Question: I've got a WinForm-Application that enables the user to dynamically add as many combobox lines as he requires. The issue is the fact, that when selecting a value in a single combobox the form keeps on setting all to that value.
The code that dynamically adds a new row of comboboxes to the form is the following:
'''
private void addRowSettingsTable(object sender, EventArgs e)
{
// Adds a new row to the table
Label attrLabel = new Label();
attrLabel.Text = "Attribute:";
tblFormSettings.Controls.Add(attrLabel);
ComboBox cbAttributes = new ComboBox();
cbAttributes.Name = ""+counter++;
cbAttributes.DataSource = confFileSettings;
tblFormSettings.Controls.Add(cbAttributes);
listCBAttributes.Add(cbAttributes);
Label valLabel = new Label();
valLabel.Text = "Value:";
tblFormSettings.Controls.Add(valLabel);
TextBox tbValue = new TextBox();
tblFormSettings.Controls.Add(tbValue);
Button addButton = new Button();
addButton.Text = "+";
addButton.Click += addRowSettingsTable;
tblFormSettings.Controls.Add(addButton);
listTBValues.Add(tbValue);
}
'''
As one can see from the following picture, assigning one cb to a value changes all added cbs to that value.
Does anyone have an idea why this happens? I was pretty sure that creating a new ComboBox-Object for every one would not let me run into that issue.

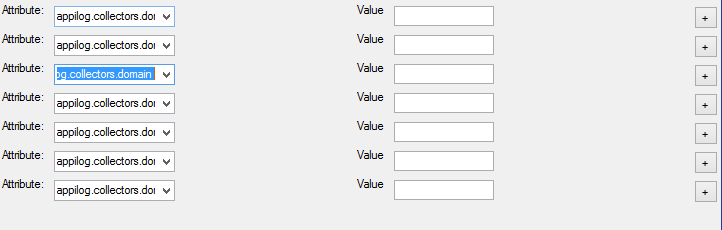
Answer: Give each ComboBox its own List DataSource based on the original:
'''
cbAttributes.DataSource = new List<string>(confFileSettings);
'''